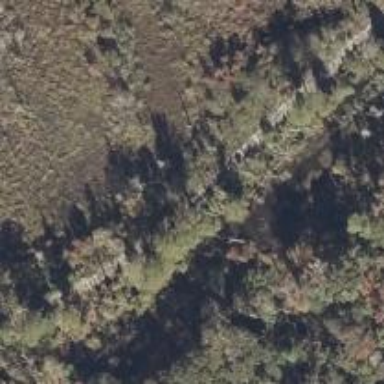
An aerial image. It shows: Abandoned spur railway.